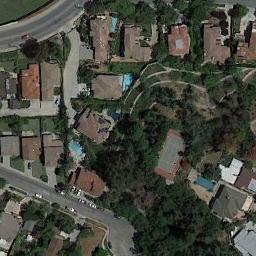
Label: tennis_court